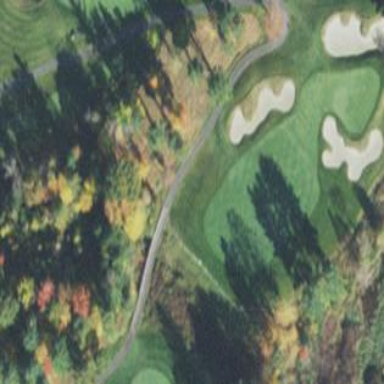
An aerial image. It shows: Area with grass used as rough in golf course.